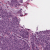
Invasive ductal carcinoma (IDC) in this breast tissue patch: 1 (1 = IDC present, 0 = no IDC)